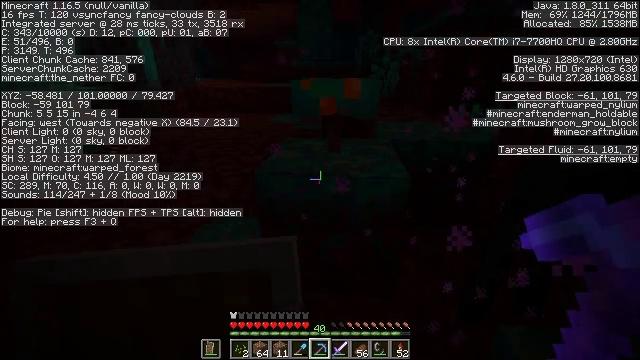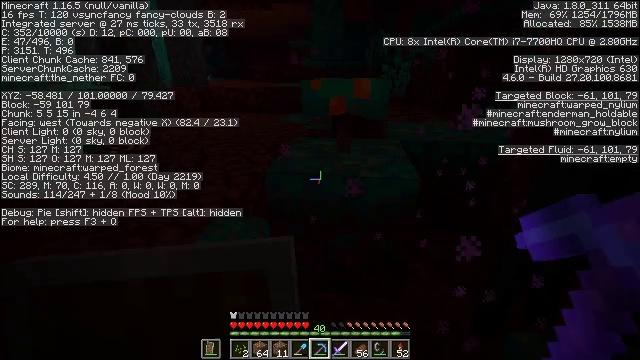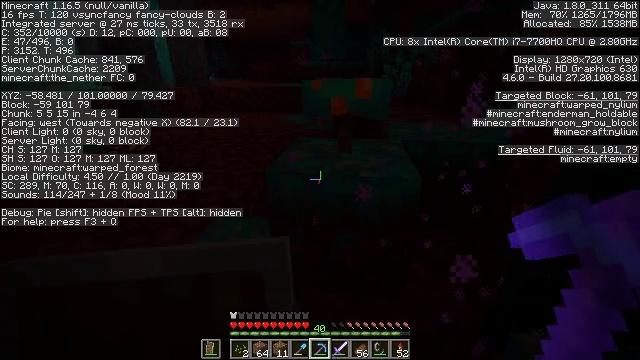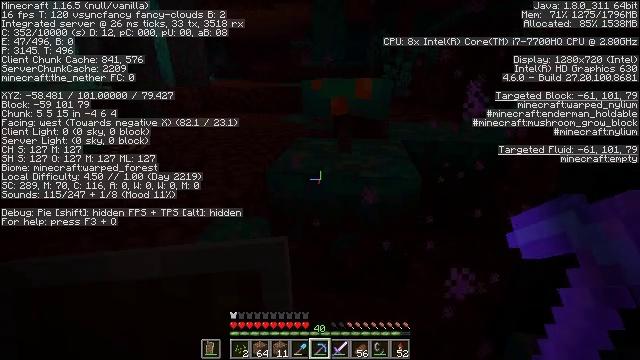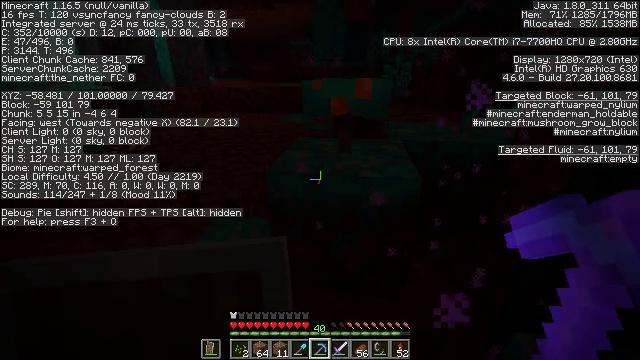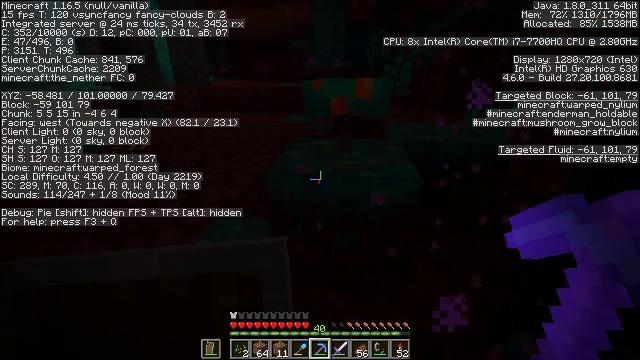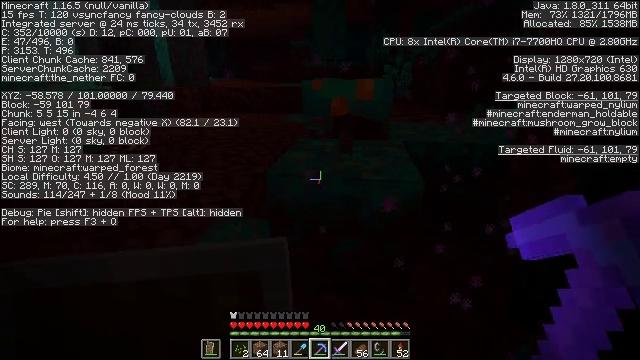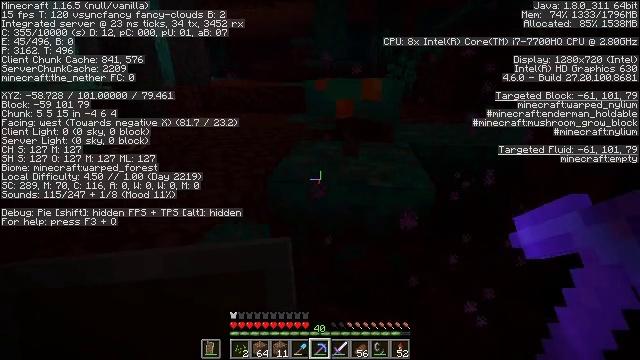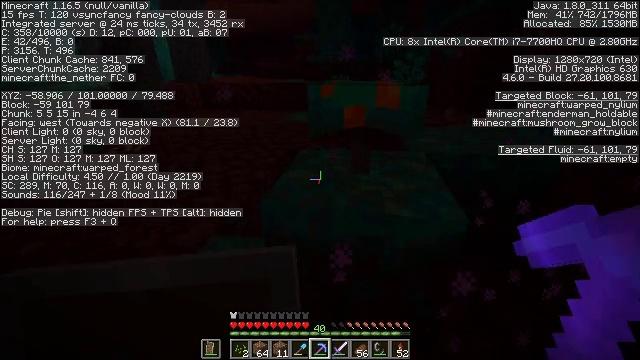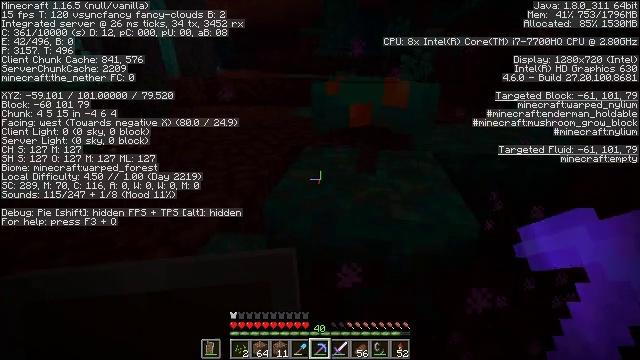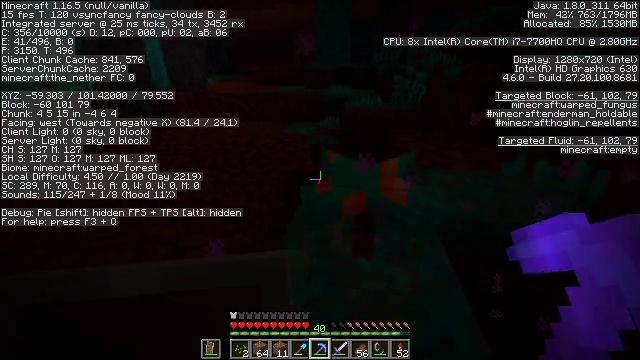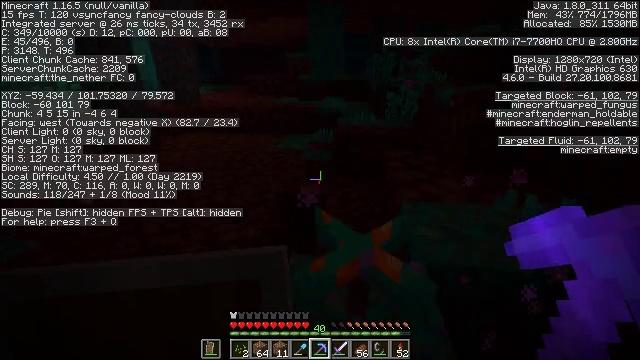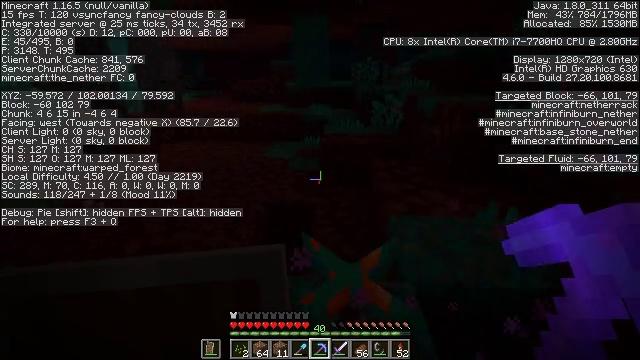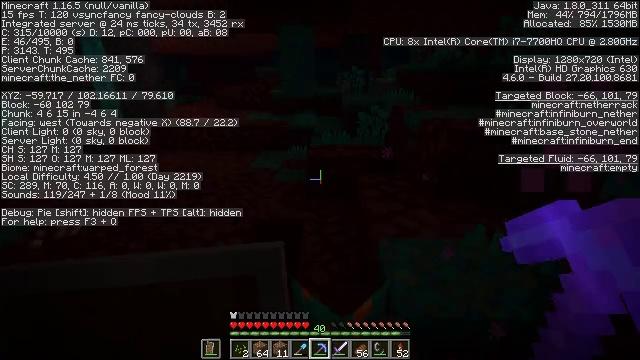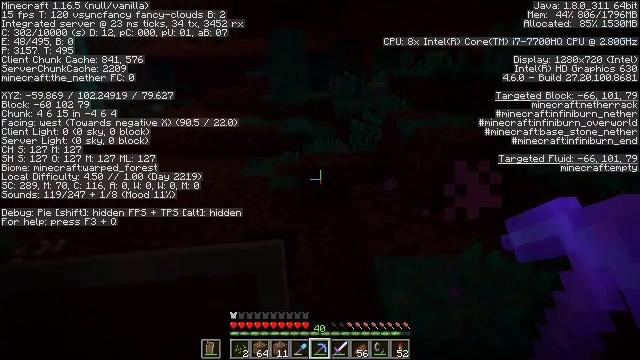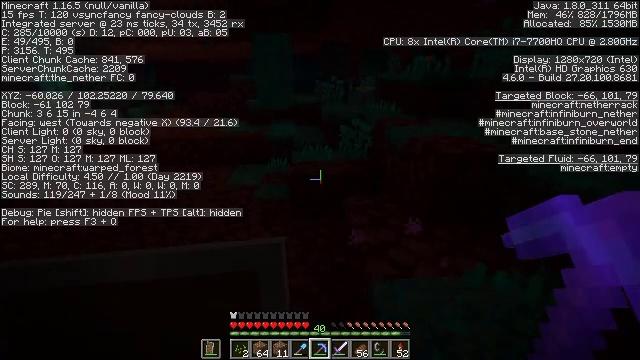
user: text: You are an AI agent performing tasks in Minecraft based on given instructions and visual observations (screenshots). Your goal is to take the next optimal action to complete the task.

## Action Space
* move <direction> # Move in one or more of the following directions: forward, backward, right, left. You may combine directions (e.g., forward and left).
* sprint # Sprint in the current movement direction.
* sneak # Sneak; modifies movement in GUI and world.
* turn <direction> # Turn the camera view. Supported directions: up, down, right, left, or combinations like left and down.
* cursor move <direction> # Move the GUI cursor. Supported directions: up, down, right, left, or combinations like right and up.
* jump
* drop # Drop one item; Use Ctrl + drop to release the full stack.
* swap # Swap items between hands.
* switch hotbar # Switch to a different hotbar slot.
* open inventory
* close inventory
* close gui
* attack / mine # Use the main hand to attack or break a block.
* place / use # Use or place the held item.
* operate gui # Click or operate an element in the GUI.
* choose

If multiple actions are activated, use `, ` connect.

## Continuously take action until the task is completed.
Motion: motion action
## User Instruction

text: Gather warped nylium from the ground.
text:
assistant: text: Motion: turn left
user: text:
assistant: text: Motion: no_op
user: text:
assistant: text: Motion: no_op
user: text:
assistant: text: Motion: no_op
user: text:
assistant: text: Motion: no_op
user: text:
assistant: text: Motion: move forward
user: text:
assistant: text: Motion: move forward
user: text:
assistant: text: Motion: move forward
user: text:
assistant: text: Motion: move forward, turn left and down
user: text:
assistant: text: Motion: move forward, turn right, jump
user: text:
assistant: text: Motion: move forward, turn right, jump
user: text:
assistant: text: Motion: move forward, turn right, jump
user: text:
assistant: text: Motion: move forward, turn right, jump
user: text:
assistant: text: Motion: move forward, turn right, jump
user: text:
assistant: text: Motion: move forward, turn right
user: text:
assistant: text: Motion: move forward, turn right
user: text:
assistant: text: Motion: move forward, turn right
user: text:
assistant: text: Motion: move forward, turn right
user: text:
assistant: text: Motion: move forward, turn right
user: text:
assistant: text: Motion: turn right
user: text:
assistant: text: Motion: turn right and up
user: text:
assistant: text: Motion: turn right and up
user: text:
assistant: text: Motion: move forward, turn right and up
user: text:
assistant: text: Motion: move forward, turn right
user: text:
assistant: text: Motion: move forward, turn right
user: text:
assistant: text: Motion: move forward, turn right
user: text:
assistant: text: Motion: move forward and move left, turn right and up
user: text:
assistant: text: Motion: move forward and move left, turn right
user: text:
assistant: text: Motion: move forward and move left, turn right
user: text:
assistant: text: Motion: move forward and move left, turn right